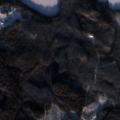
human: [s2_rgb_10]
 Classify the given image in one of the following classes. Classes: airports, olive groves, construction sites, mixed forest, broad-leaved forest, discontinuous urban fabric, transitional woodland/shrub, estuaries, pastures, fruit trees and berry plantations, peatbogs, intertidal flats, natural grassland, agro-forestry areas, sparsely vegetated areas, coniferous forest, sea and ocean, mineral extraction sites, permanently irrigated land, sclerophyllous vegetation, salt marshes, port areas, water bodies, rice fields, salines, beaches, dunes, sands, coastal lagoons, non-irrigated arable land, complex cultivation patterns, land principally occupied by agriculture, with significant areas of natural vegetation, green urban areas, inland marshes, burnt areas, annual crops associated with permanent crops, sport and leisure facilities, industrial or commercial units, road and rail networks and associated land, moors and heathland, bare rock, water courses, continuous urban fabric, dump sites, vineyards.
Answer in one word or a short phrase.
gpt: coniferous forest, mixed forest, water bodies